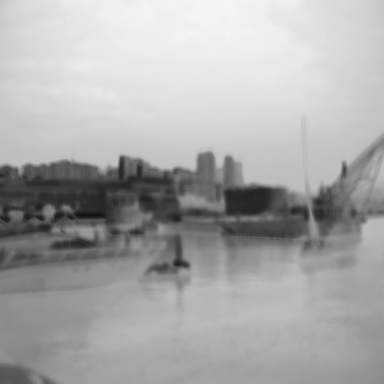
There are two objects shown in the infrared image, including a canoe, and a sailboat.